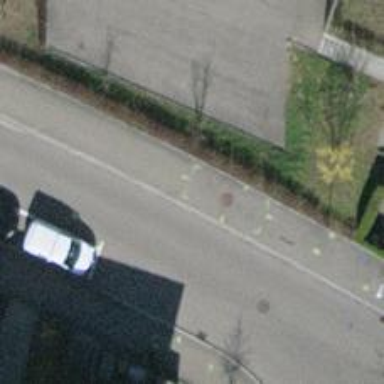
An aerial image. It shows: Asphalt sidewalk.